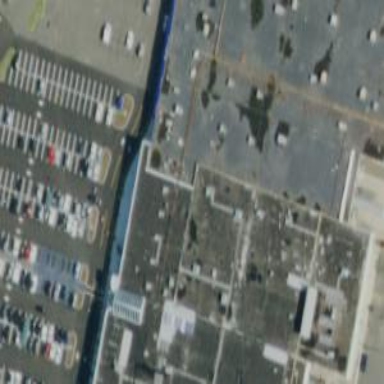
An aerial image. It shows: Mall building.